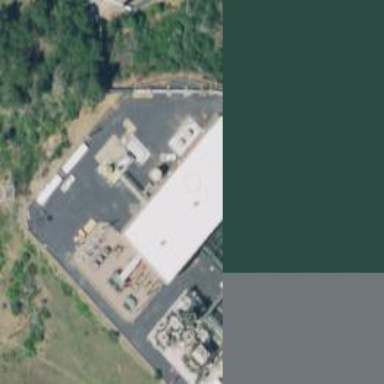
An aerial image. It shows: Generator is pictured.